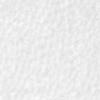
Label: no_change